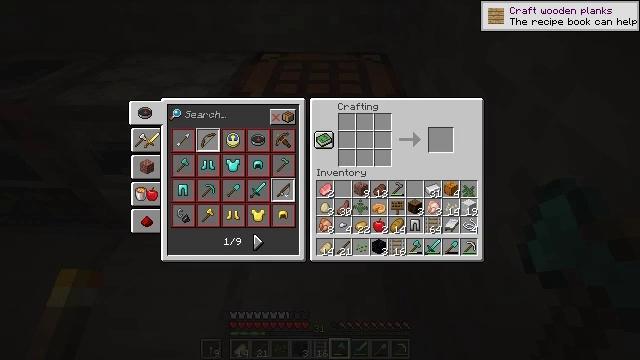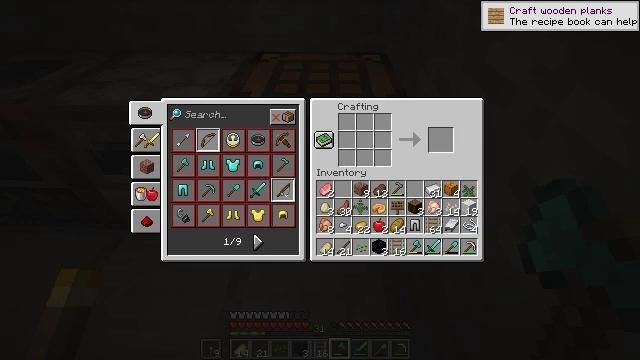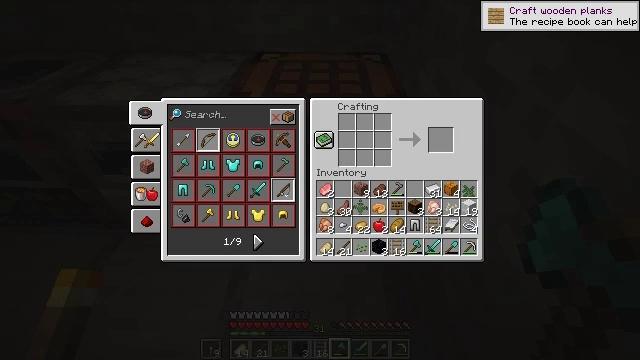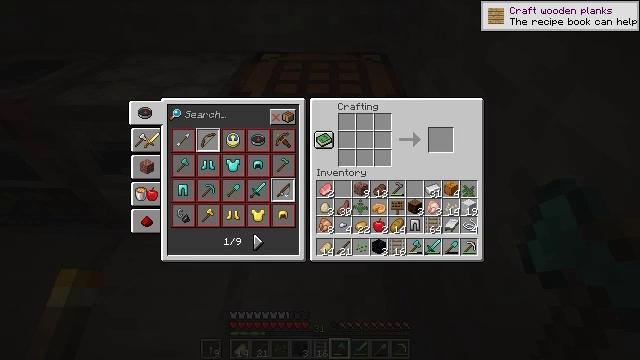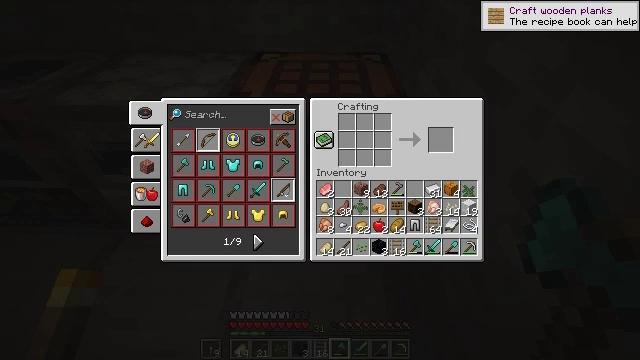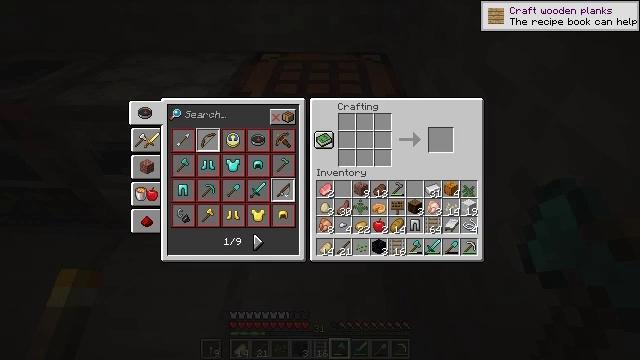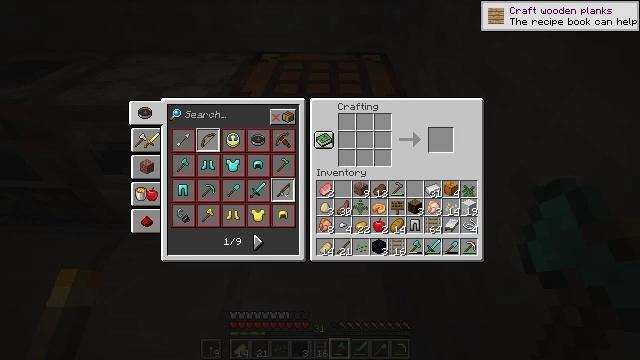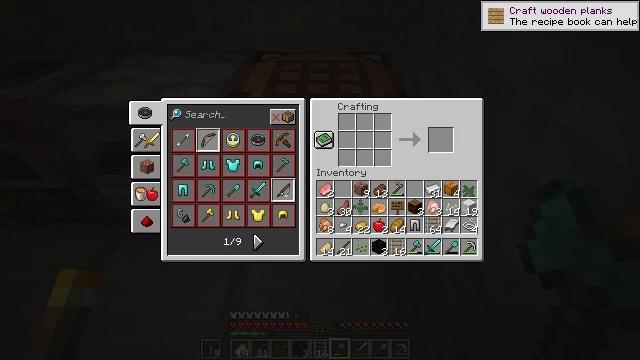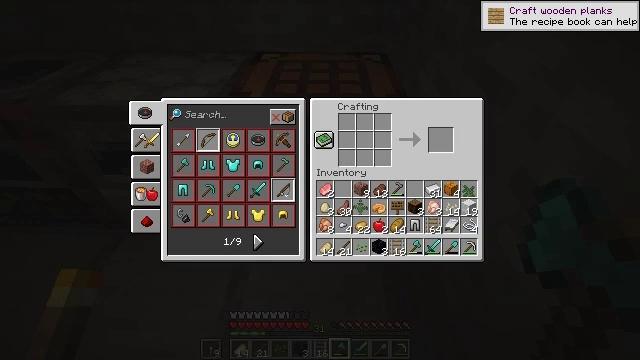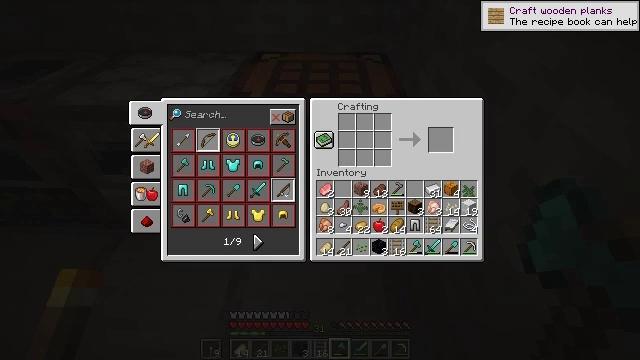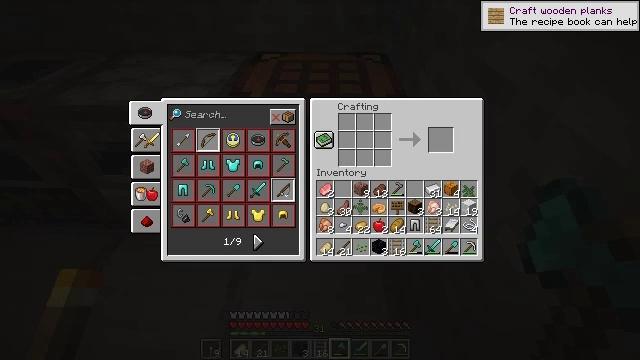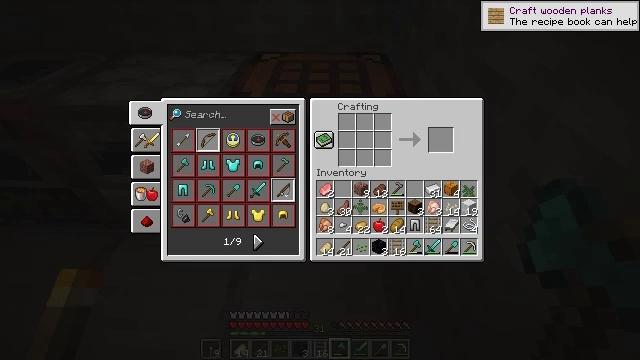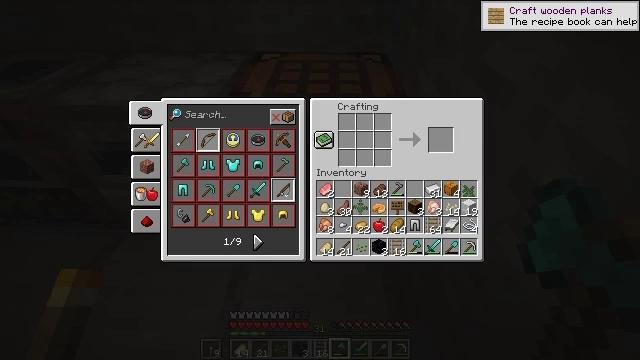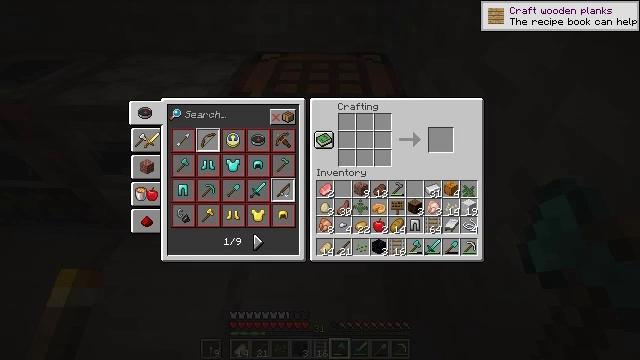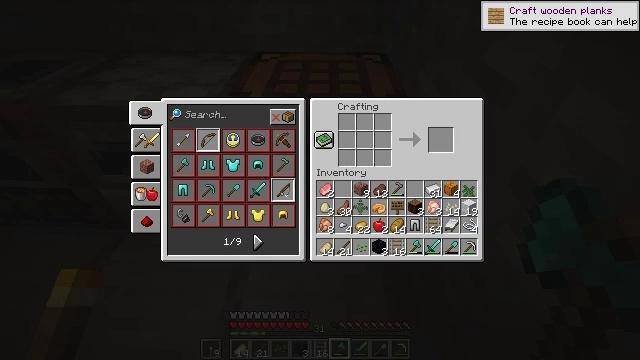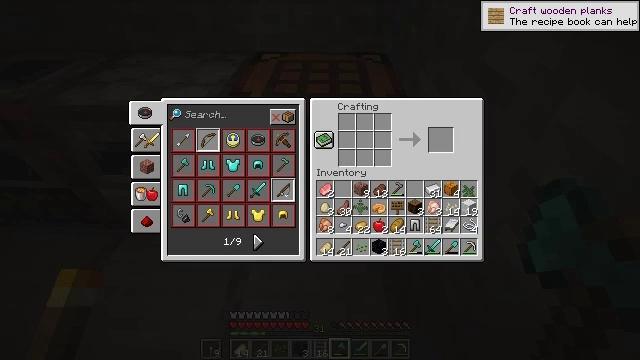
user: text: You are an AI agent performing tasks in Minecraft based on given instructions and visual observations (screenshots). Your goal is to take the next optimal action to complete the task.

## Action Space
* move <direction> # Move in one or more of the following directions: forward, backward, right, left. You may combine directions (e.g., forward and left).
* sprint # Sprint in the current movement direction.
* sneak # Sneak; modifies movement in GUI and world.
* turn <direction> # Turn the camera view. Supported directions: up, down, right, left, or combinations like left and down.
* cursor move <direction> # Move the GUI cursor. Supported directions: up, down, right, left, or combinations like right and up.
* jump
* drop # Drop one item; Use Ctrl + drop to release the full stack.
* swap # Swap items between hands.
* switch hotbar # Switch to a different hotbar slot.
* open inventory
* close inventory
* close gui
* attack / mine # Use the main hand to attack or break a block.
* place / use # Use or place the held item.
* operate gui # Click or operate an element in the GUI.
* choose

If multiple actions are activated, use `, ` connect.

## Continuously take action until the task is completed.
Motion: motion action
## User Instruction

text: Build rails by arranging iron ingots and a stick on the crafting table.
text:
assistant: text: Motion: no_op
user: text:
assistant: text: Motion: no_op
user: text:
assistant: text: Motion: no_op
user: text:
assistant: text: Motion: no_op
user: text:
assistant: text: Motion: no_op
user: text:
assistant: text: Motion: no_op
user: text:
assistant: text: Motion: no_op
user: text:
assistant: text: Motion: no_op
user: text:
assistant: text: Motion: no_op
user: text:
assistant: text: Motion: no_op
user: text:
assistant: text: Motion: no_op
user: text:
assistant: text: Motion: no_op
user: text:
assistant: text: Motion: no_op
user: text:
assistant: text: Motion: no_op
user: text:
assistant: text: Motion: no_op
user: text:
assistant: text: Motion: no_op
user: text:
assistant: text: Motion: no_op
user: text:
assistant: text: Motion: no_op
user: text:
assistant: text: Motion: no_op
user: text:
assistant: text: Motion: no_op
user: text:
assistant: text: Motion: no_op
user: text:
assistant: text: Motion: no_op
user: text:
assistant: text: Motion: no_op
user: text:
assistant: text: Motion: no_op
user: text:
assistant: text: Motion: no_op
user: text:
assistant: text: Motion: no_op
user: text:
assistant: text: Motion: no_op
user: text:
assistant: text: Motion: no_op
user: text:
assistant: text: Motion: no_op
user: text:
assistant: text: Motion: no_op